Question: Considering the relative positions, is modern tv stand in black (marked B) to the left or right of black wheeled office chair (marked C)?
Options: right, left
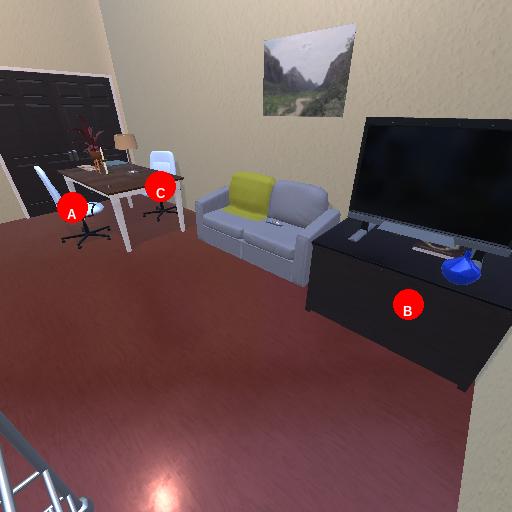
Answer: right